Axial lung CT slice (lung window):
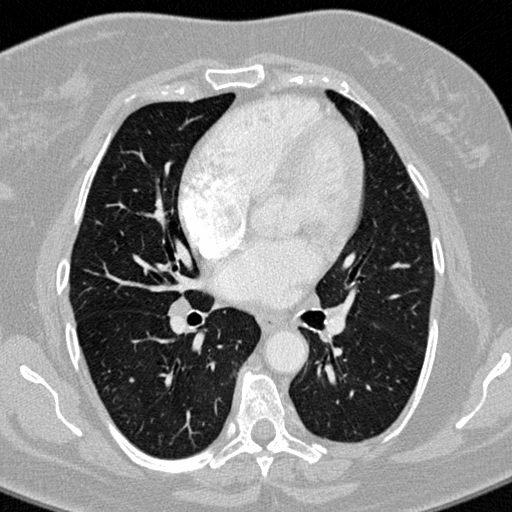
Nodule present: no